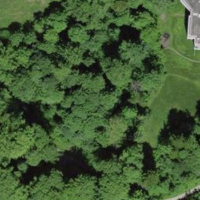
EUNIS habitat code: 41
Species observed at this site:
Lamium galeobdolon